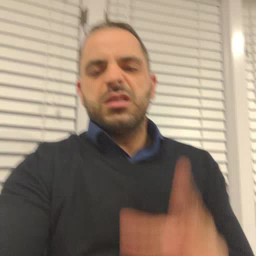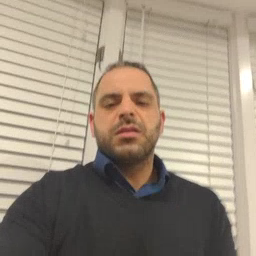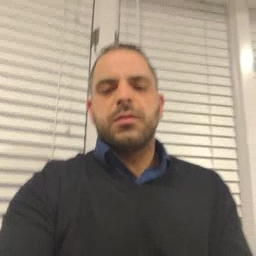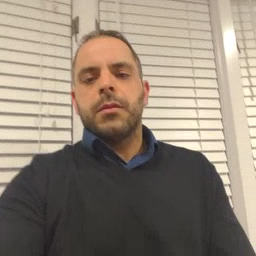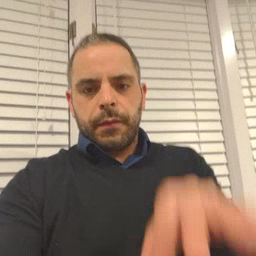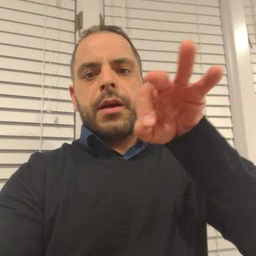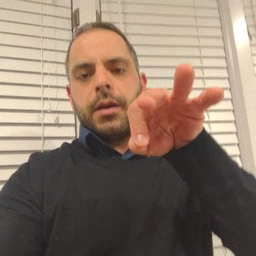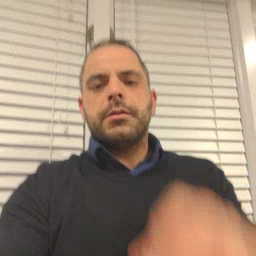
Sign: find